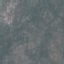
Land use / land cover: HerbaceousVegetation